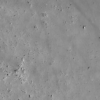
Label: not_dusty